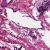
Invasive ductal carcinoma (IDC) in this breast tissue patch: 0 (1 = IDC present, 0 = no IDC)